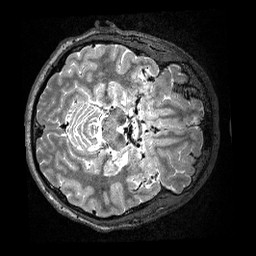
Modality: T2w
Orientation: axial
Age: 31
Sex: male
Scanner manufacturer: siemens
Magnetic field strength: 3 T
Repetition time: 3.2 s
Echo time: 0.479 s